Brain MRI, t1w sequence, axial 2D slice.
Patient: age 29, sex M, weight 90 kg, height 1.9 m
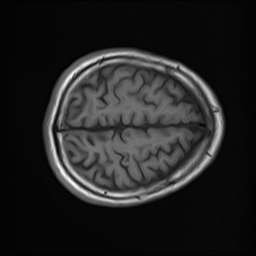